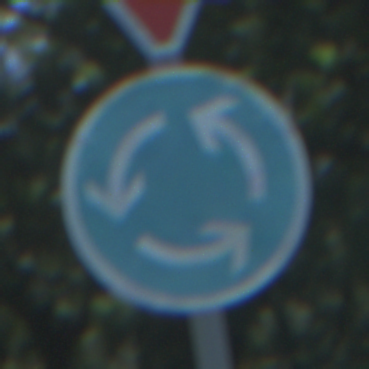
Verkehrszeichen: Kreisverkehr
Zusatzzeichen oben: VorfahrtGewaehren
Umgebung: Outdoor, Nature
Tageszeit: Midday
Wetter: Clear
Licht: Natural
Jahreszeit: Summer
Kontrast: HighContrast